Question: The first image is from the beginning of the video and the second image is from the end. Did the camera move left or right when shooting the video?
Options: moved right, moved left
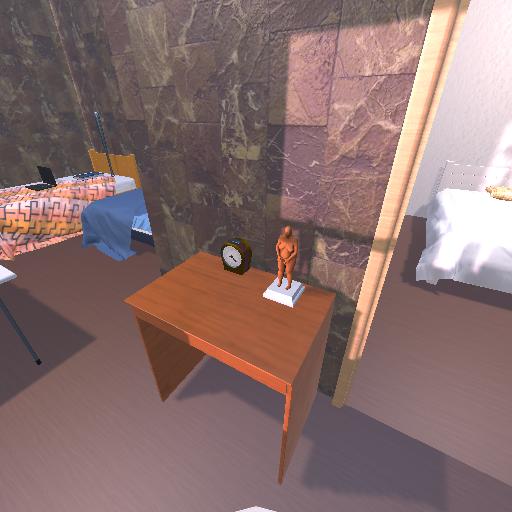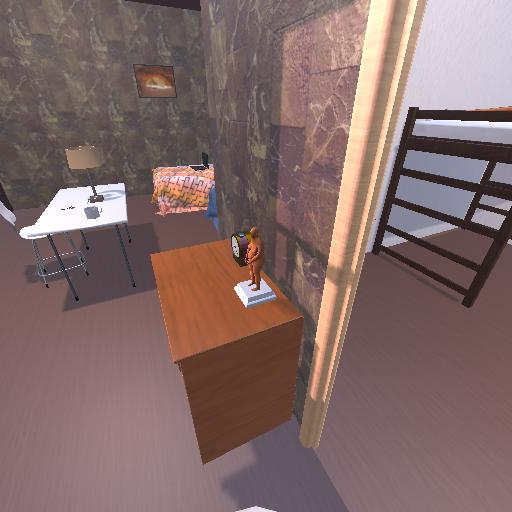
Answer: moved right